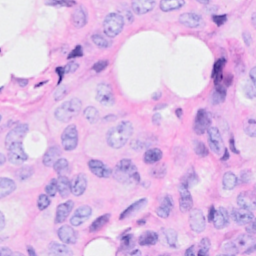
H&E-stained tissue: Breast